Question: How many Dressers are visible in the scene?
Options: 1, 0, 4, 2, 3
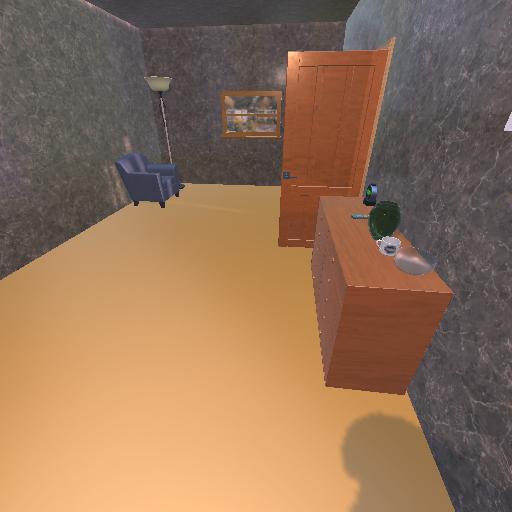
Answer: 1